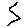
Label: zigzag